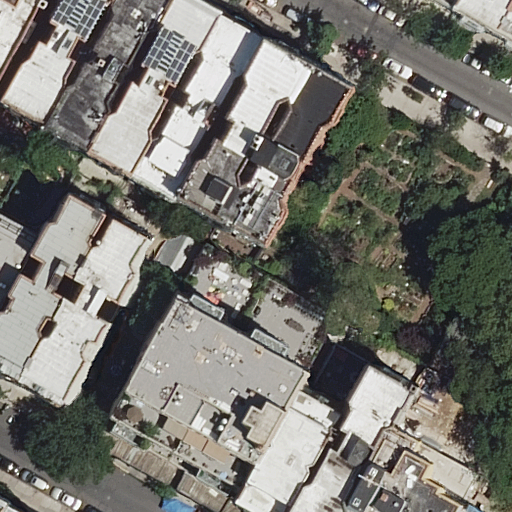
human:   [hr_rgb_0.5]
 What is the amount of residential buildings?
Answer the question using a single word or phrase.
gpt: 19

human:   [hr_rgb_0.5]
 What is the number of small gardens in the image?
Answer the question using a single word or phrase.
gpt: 0

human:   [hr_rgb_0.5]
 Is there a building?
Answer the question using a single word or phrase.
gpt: yes

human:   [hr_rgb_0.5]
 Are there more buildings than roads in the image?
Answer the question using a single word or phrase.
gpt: yes

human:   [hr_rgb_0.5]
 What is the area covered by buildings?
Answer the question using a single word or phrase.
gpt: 3939m2

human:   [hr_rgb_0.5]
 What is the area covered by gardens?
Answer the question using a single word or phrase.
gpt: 1543m2

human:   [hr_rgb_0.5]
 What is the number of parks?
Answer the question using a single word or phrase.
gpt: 1

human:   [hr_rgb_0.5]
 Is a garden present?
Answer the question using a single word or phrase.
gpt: yes

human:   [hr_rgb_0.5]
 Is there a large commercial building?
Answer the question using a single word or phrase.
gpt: no

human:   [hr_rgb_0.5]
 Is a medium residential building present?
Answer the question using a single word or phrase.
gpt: yes

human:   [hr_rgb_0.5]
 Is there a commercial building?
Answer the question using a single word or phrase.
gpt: no

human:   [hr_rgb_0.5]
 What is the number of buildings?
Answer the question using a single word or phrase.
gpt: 19

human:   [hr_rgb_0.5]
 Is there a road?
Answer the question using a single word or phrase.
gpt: yes

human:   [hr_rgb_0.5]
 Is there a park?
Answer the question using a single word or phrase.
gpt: yes

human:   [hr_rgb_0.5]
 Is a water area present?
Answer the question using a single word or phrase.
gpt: no

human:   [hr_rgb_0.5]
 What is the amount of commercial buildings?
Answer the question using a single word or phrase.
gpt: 0

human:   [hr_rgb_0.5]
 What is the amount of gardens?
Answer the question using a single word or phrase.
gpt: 1

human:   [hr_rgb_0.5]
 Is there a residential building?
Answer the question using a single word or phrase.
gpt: yes

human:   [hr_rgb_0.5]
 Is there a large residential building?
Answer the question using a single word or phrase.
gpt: yes

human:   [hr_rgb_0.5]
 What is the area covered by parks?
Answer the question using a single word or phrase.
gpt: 437m2

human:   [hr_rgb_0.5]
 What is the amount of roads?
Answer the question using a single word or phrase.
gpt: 2

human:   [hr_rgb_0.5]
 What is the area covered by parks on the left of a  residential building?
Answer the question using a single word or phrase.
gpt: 0m2

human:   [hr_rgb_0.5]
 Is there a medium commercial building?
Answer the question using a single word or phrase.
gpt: no

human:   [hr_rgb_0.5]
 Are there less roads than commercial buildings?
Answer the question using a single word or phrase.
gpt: no

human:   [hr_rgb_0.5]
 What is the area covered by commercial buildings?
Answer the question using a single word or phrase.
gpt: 0m2

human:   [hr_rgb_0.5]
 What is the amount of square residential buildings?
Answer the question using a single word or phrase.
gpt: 0

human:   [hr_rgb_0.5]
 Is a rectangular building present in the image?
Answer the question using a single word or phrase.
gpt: yes

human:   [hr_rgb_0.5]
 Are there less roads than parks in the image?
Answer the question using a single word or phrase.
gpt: no

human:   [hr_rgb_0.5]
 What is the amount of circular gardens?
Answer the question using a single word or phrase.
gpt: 0

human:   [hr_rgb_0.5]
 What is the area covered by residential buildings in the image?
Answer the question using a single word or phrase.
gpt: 3939m2

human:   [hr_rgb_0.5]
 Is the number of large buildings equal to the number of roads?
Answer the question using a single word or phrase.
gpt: yes

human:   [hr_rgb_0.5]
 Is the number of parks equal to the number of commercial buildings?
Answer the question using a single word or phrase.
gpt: no

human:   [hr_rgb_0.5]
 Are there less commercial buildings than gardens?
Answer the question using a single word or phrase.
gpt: yes

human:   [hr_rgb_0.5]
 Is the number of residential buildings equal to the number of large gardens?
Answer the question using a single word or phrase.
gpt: no

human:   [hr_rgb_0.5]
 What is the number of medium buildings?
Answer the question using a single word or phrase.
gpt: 8

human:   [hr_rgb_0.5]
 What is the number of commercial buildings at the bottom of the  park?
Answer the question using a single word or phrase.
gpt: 0

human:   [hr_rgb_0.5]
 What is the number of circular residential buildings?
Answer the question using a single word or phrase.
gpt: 0

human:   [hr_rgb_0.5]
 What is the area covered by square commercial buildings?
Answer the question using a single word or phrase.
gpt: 0m2

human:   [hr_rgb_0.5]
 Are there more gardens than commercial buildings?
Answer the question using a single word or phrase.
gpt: yes

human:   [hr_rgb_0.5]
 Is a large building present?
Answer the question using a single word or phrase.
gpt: yes

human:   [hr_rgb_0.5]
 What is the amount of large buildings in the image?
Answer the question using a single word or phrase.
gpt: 2

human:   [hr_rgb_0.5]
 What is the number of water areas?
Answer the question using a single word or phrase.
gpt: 0

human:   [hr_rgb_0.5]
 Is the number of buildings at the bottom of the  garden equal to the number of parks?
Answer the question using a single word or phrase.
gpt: no

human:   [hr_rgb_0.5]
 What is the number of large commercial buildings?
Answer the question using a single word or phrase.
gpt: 0

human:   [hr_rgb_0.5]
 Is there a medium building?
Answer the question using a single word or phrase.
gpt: yes

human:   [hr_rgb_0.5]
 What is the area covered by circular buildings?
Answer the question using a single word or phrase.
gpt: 0m2

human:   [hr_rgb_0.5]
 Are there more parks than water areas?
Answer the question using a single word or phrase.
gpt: yes

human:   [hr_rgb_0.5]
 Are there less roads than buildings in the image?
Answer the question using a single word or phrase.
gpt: yes

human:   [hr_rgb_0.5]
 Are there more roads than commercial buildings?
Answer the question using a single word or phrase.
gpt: yes

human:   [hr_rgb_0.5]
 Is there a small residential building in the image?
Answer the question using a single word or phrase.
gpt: yes

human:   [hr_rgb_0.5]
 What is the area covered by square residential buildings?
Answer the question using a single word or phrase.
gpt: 0m2

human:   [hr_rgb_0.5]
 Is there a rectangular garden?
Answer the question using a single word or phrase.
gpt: no

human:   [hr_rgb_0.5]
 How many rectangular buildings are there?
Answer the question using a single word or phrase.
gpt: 11

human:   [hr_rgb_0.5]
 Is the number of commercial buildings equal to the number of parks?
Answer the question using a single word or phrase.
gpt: no

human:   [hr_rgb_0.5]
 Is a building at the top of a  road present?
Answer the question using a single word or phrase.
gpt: yes

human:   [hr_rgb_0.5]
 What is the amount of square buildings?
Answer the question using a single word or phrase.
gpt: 0

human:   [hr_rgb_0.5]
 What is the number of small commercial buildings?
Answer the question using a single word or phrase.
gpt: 0

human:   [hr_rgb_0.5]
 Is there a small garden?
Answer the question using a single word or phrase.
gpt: no

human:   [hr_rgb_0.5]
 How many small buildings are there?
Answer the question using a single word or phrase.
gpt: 9

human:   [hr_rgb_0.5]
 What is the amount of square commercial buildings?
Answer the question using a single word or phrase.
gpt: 0

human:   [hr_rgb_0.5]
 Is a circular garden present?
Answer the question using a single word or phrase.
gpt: no

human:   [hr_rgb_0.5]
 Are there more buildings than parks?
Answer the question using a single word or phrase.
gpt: yes

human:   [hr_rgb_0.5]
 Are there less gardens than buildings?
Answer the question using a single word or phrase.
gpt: yes

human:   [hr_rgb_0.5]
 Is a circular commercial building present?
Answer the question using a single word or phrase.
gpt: no